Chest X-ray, PA view. Patient: 55 years old, sex M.
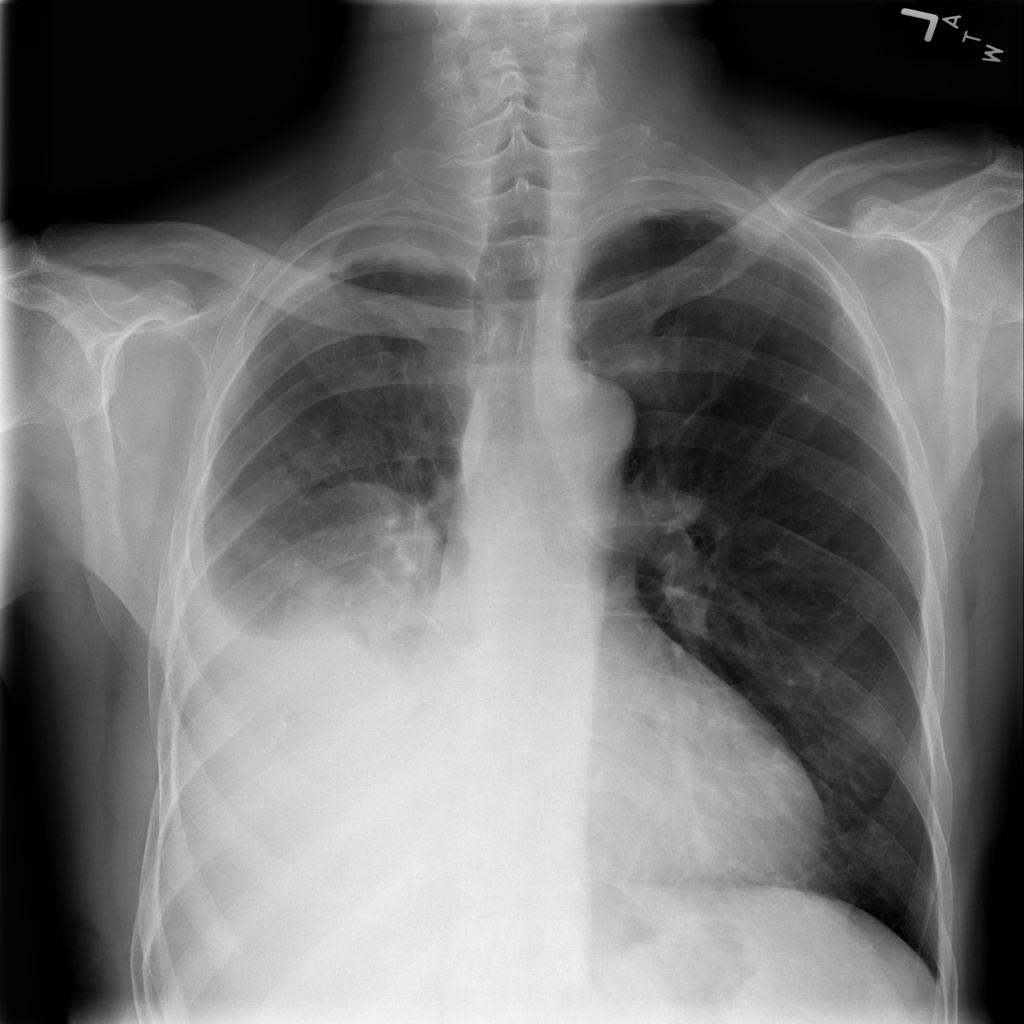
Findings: No Finding